六年级 · 组合几何学

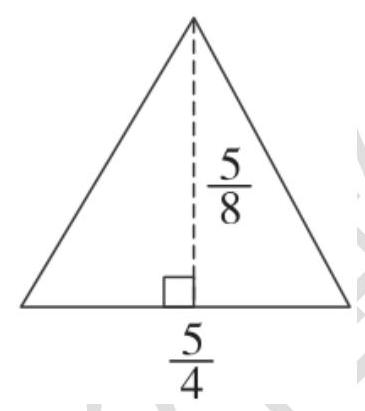
答案: $1.8 	imes\left(1-\frac{2}{5}ight)=\frac{27}{25}$ (千米)
解析: ：分析：（1）由点 $\mathrm{A}$ 在抛物线上, 将 $\mathrm{A}$ 点坐标代入, 求出参数 $\mathrm{P}$, 求解即可 (2) 由于 $F(8,0)$ 是 $\triangle A B C$ 的重心, 则重心与焦点重合, 由重心坐标公式可求 $M$ 是 $B C$ 的中点。

(3) 由于线段 $\mathrm{BC}$ 的中点 $\mathrm{M}$ 不在 $x$ 轴上, 所以 $\mathrm{BC}$ 所在的直线不垂直于 $x$ 轴. 设 $\mathrm{BC}$ 所在直线的方程为: $y+4=k(x-11)(k \neq 0)$, 解出 $k$ 即可。